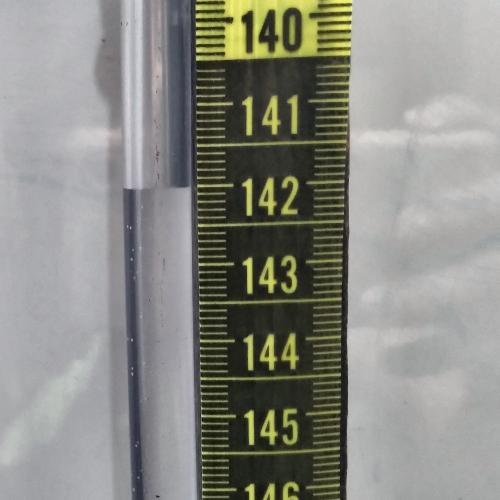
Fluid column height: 142.0 cm